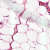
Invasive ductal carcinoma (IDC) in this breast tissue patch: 0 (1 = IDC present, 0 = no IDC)